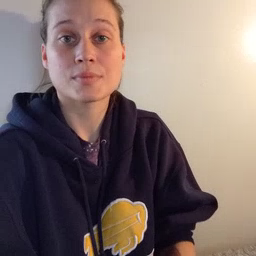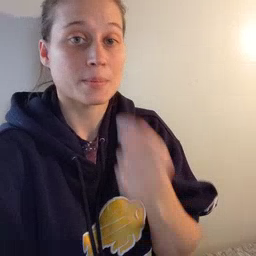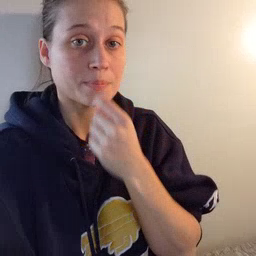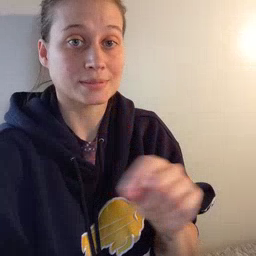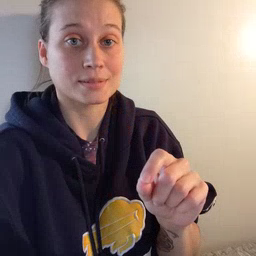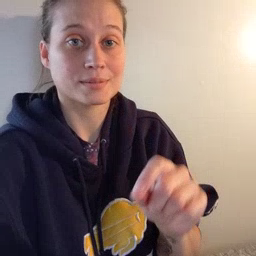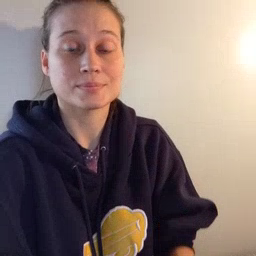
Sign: pencil